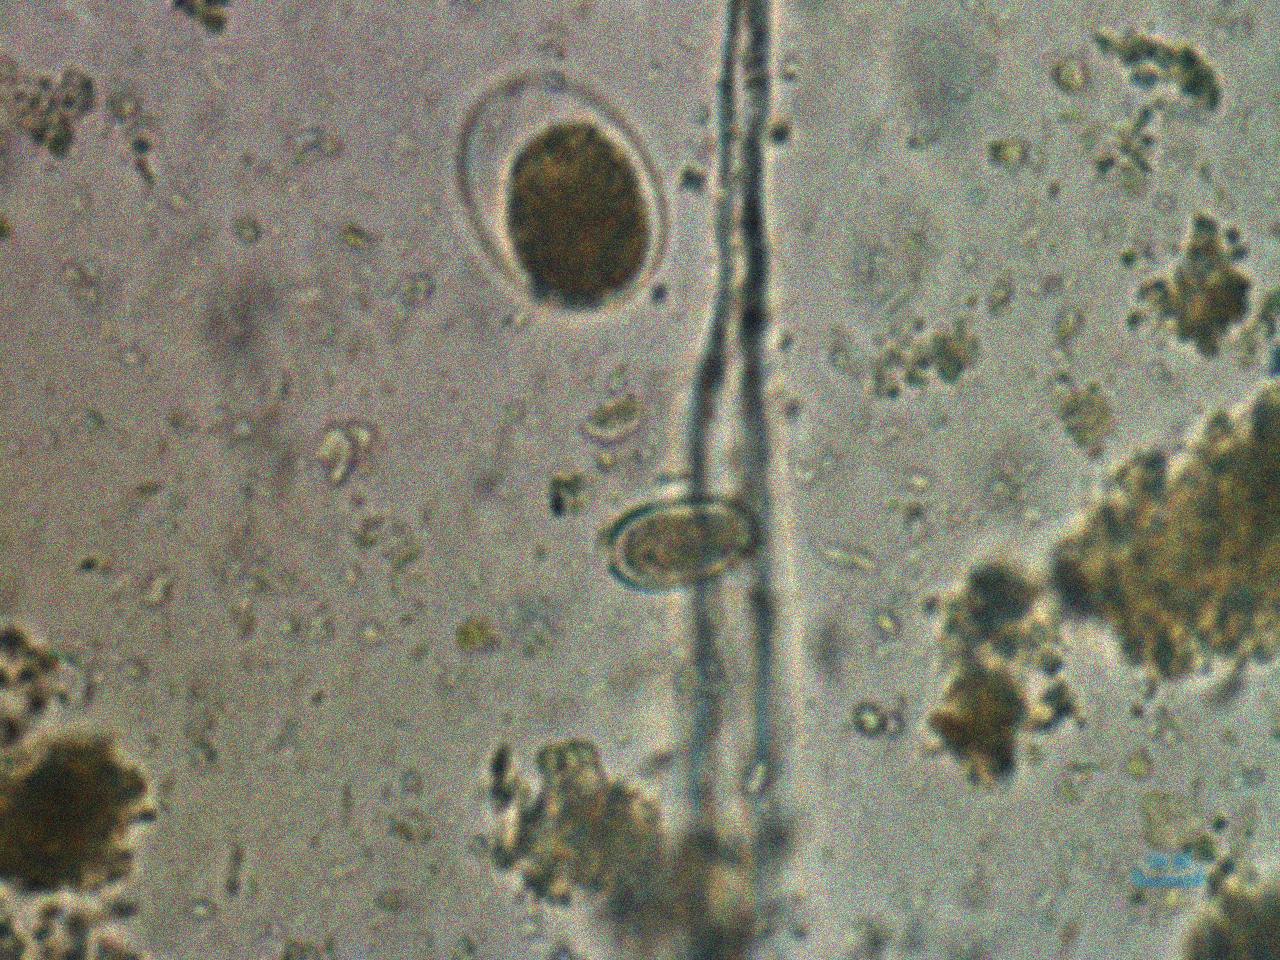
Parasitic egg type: Capillaria philippinensis